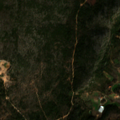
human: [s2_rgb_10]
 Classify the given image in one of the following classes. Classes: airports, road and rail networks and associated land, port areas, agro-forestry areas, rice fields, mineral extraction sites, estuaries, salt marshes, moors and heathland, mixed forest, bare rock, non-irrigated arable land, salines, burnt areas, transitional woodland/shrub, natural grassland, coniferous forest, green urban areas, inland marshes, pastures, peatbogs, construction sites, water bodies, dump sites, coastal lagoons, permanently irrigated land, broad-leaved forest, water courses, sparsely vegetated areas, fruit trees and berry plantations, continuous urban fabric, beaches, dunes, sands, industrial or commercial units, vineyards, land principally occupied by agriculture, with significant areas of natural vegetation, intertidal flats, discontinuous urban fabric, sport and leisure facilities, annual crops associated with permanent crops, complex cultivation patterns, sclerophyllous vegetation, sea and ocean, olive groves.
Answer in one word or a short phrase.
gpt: land principally occupied by agriculture, with significant areas of natural vegetation, sclerophyllous vegetation, transitional woodland/shrub